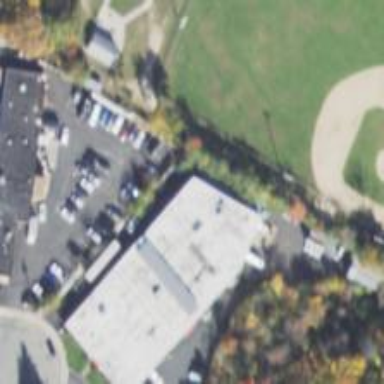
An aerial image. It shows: Commercial building.